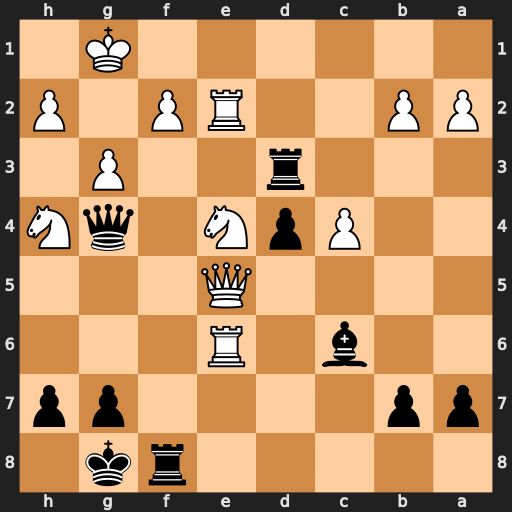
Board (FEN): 5rk1/pp4pp/2b1R3/4Q3/2PpN1qN/3r2P1/PP2RP1P/6K1
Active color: b
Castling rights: -
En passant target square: -
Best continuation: Rd1+ Kg2 Qxe2